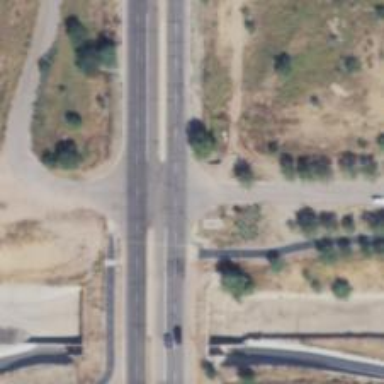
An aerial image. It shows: Unmarked road crossing.